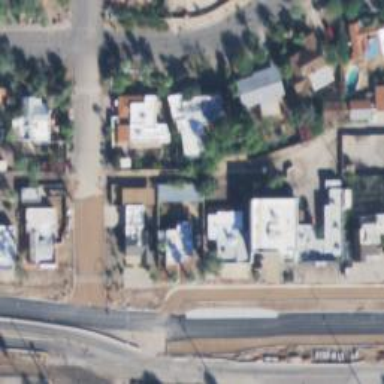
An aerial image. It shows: Alleyway designated as service road.